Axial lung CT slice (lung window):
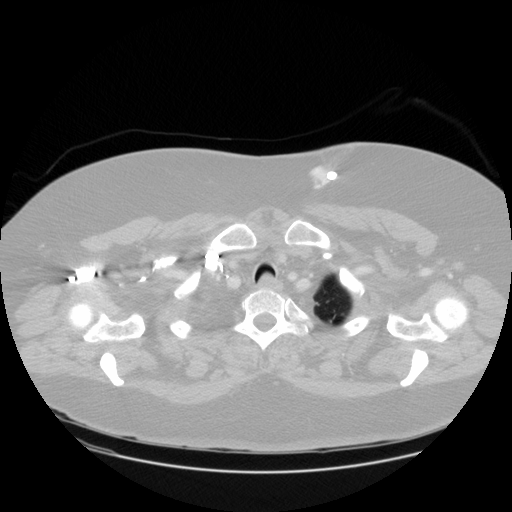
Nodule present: no